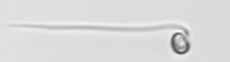
Label: flagellate